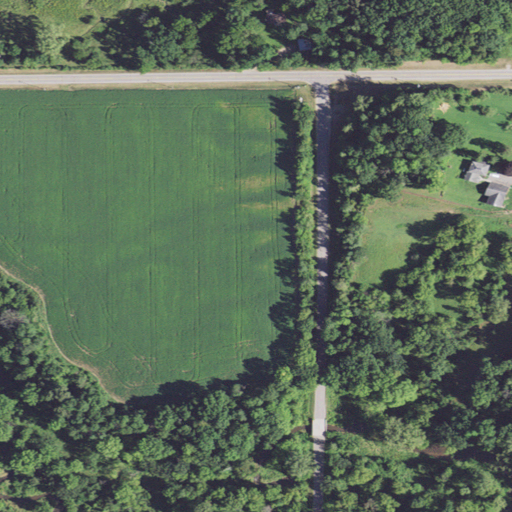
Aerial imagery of valley in Wisconsin named Dog Hollow containing deciduous forest, cultivated crops, pasture, woody wetlands, open development, low intensity development, and mixed forest